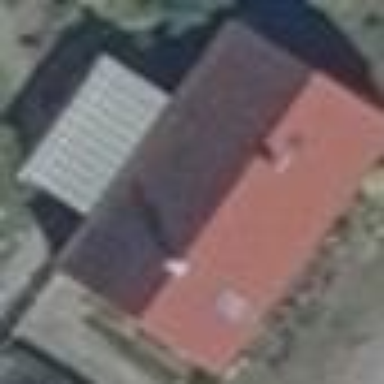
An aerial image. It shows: Simple house.